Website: lowes
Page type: billing-address
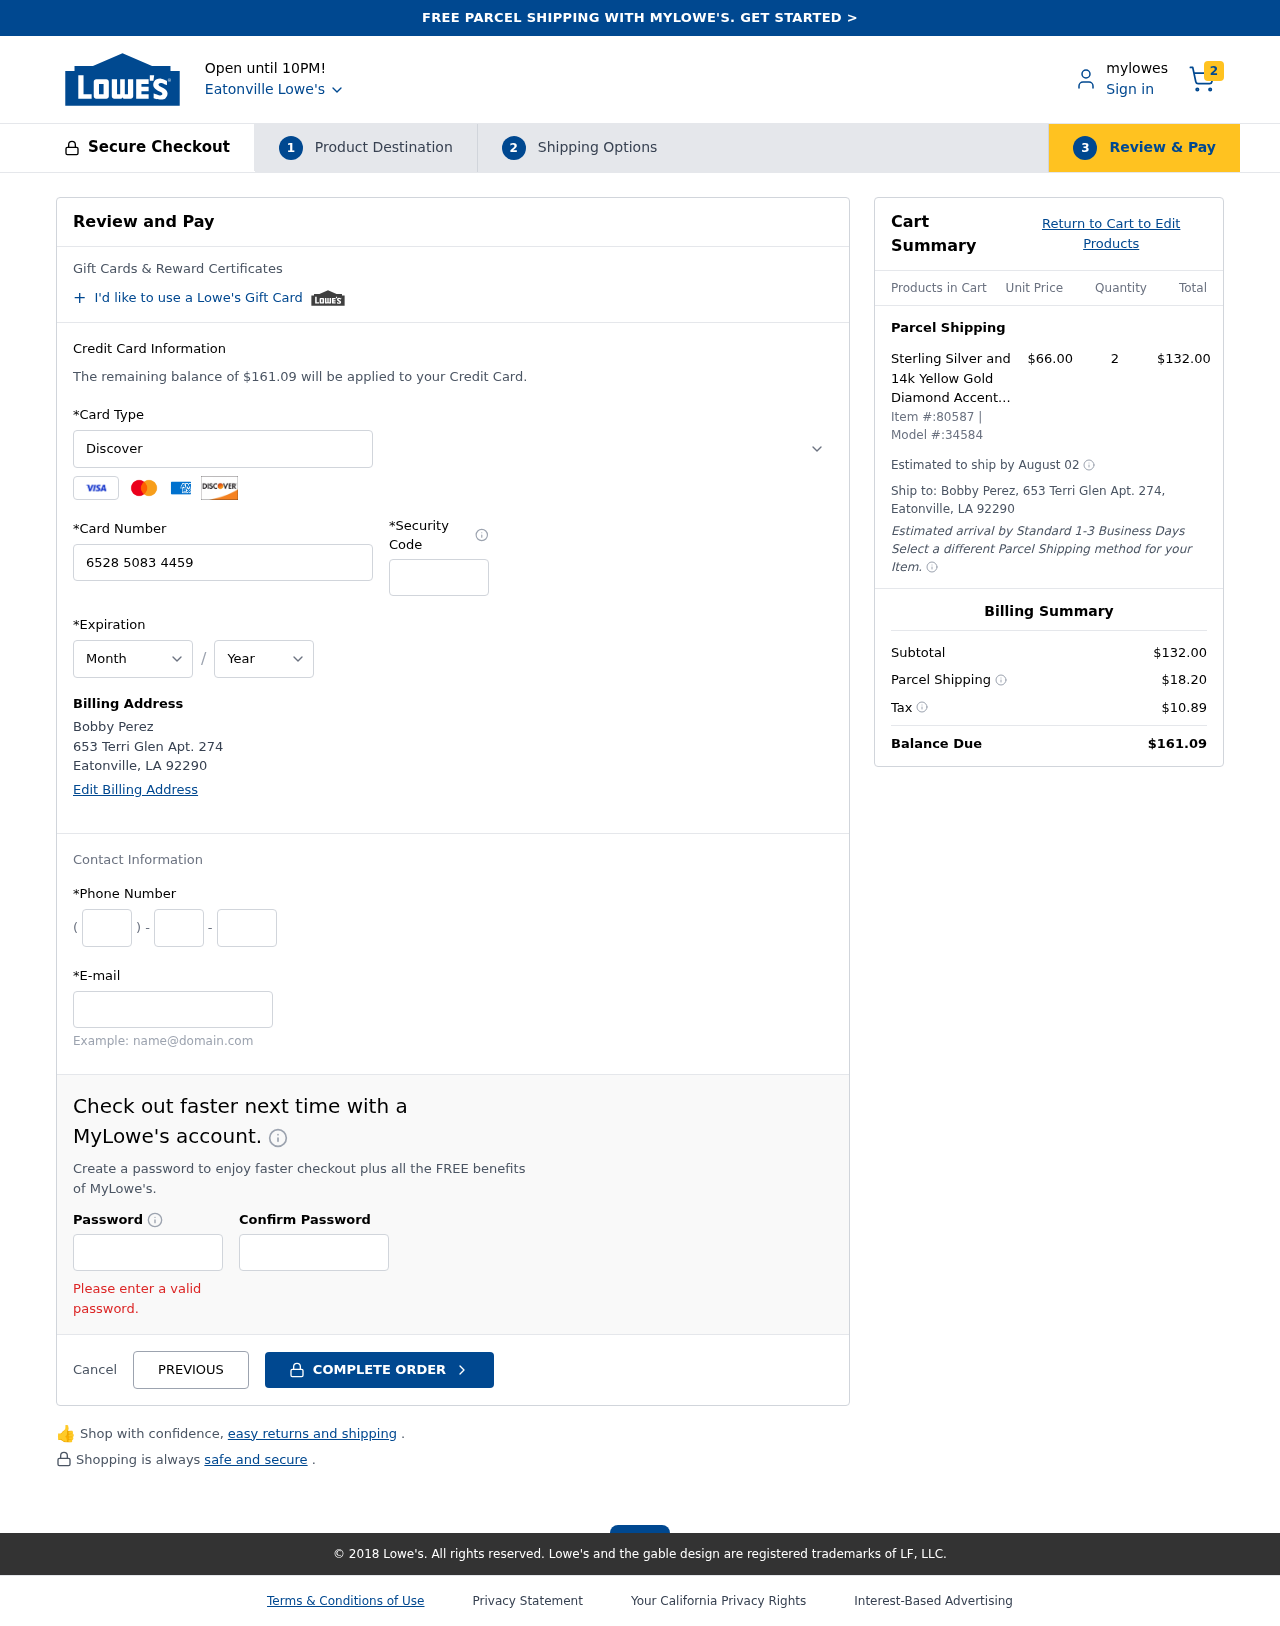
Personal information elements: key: PII_CARD_CVV
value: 851
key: PII_CARD_EXPIRY_MONTH
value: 10
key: PII_CARD_EXPIRY_YEAR
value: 28
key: PII_CARD_NUMBER
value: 6528 5083 4459 1021
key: PII_CARD_TYPE
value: Discover
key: PII_CITY
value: Eatonville
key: PII_CITY_STATE_ZIP
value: Eatonville, LA 92290
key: PII_EMAIL
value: bperez@gmail.com
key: PII_FULLNAME
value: Bobby Perez
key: PII_PHONE_AREA
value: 297
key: PII_PHONE_PREFIX
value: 310
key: PII_PHONE_SUFFIX
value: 7227
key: PII_STREET
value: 653 Terri Glen Apt. 274
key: PII_FULLNAME2
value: Bobby Perez
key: PII_STATE_ABBR
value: LA
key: PII_POSTCODE
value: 92290
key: PII_POSTCODE_FULL
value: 92290
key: PII_CITY_STATE
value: Eatonville, LA
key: PII_POSTCODE_NUMERIC
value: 92290
Product elements: key: PRODUCT1_NAME
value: Sterling Silver and 14k Yellow Gold Diamond Accent Freshwater Cultured Pearl Stud Earrings (7mm)
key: PRODUCT1_PRICE
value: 66
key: PRODUCT1_QUANTITY
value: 2
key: PRODUCT_ITEM_NUMBER
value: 80587
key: PRODUCT_MODEL_NUMBER
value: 34584
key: PRODUCT1_LINE_TOTAL
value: $132.00
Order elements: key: ORDER_NUM_ITEMS
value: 2
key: ORDER_TOTAL
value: $161.09
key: ORDER_SHIPPING_DATE
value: August 02
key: ORDER_SUBTOTAL
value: $132.00
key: ORDER_SHIPPING_COST
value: $18.20
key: ORDER_TAX
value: $10.89